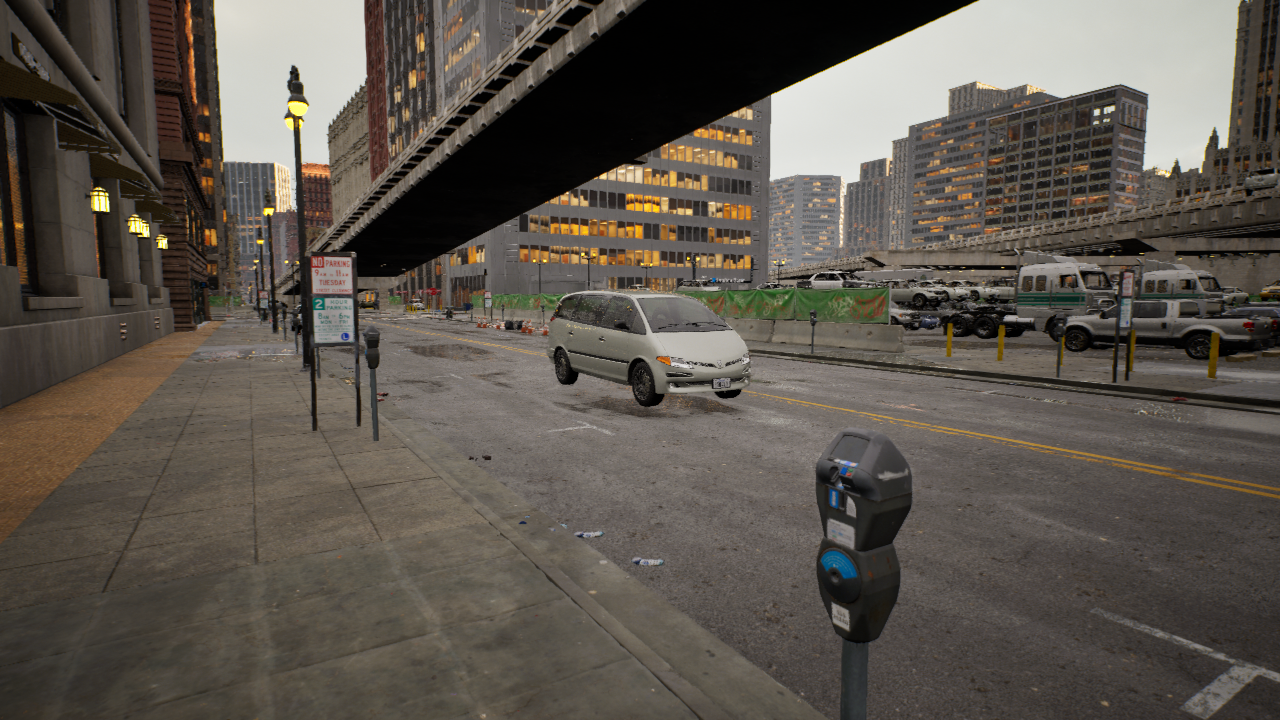
Venue: downtown
Lighting: golden hour
Vehicle rig: minivan